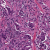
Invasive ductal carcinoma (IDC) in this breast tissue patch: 1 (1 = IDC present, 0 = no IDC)